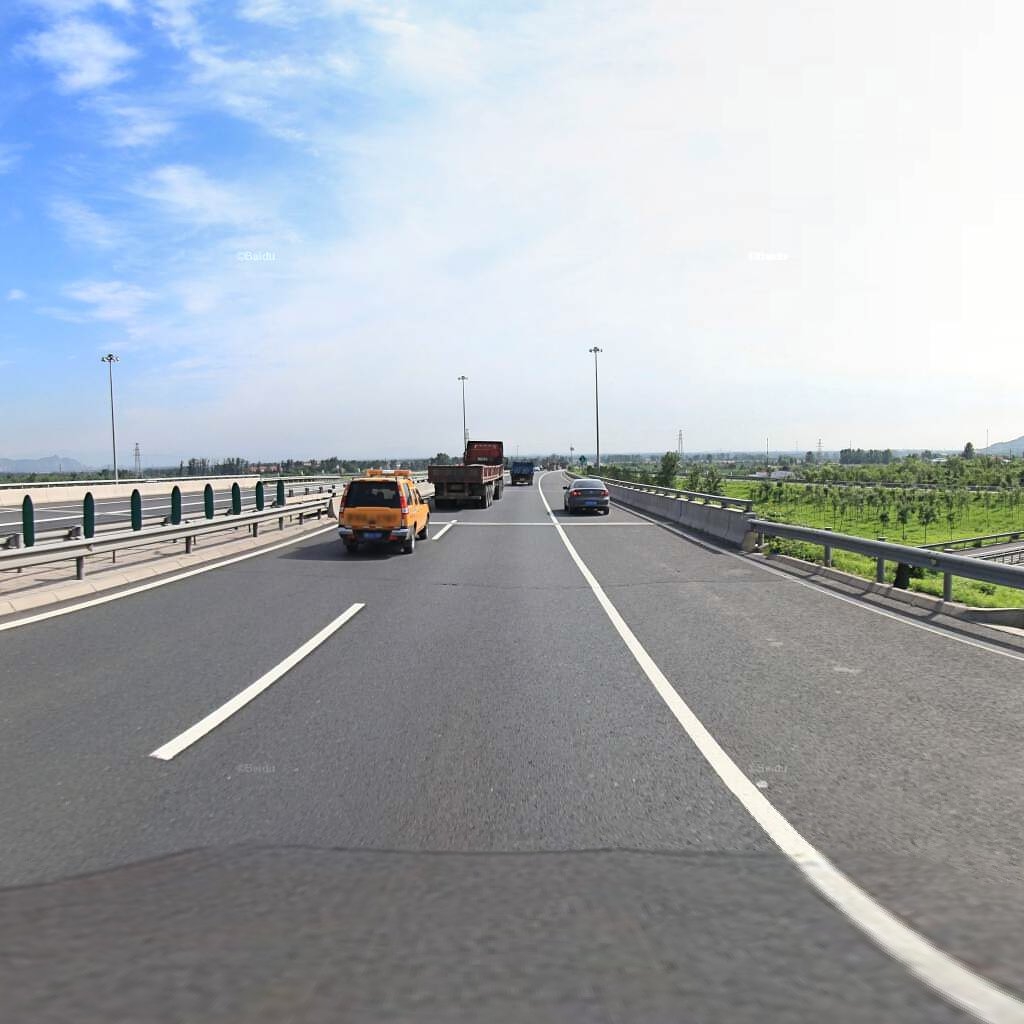
Region: Haidian
Road damage annotations: transverse crack